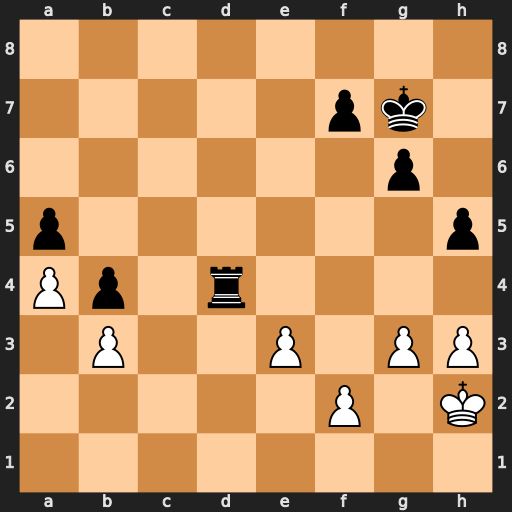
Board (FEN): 8/5pk1/6p1/p6p/Pp1r4/1P2P1PP/5P1K/8
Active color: w
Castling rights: -
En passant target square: -
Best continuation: exd4 Kf6 Kg2 Ke6 Kf3 Kd5 Ke3